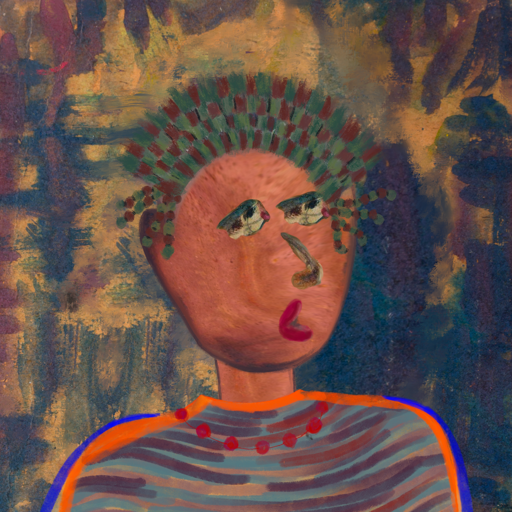
Background: InTheSun, Head And Neck Side: Mother_And_Son_Mother, Face Side: Pipe, Bust: Experience, Hair Side: Blank, Head Accessory: After_Raid_Crown, Second Necklace: Blank, Necklace: Irani_3, Baby: Blank